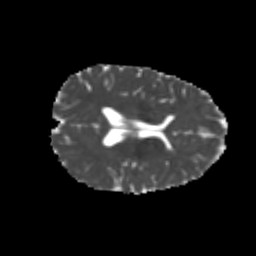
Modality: MD
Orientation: axial
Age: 23
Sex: female
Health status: healthy
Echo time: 0.074 s